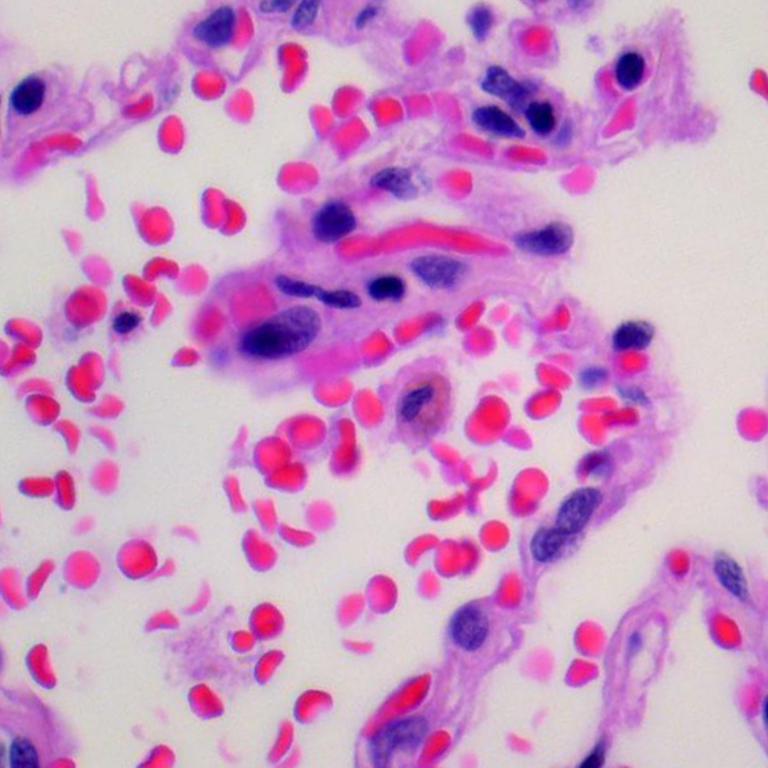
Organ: lung
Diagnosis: benign